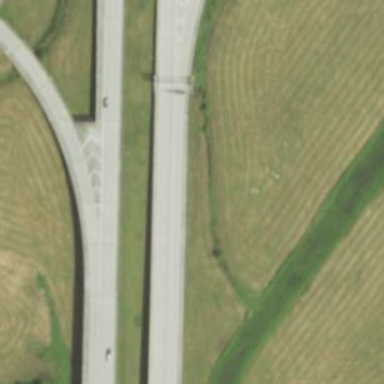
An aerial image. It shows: Motorway junction.